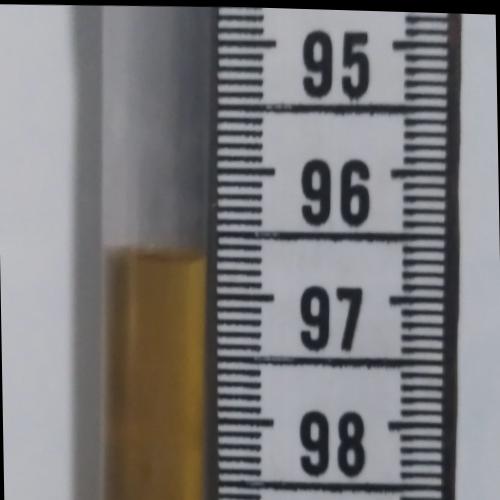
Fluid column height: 96.7 cm